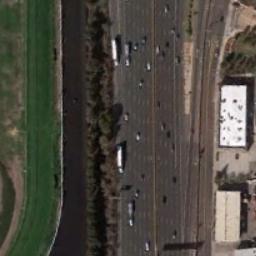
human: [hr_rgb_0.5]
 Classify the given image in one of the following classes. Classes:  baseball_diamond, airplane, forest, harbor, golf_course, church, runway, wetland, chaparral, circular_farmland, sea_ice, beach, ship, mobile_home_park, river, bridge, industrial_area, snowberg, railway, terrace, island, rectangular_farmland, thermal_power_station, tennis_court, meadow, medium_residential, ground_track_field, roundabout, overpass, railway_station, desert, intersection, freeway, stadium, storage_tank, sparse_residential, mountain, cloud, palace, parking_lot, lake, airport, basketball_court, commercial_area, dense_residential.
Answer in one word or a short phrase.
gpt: freeway